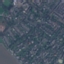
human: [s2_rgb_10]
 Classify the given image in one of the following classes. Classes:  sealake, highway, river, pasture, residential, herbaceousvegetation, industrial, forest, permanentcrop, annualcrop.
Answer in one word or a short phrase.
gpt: Residential